Question: in my app Scrollview contains some views,i want to drag down the view,and at the same time the Scrollview will move down,but now in order to implements view drad down, i have to overrided Scrollview's onInterceptTouchEvent method to return false, thus when the view drag down the Scrollview is not move down.give me some helps,please.

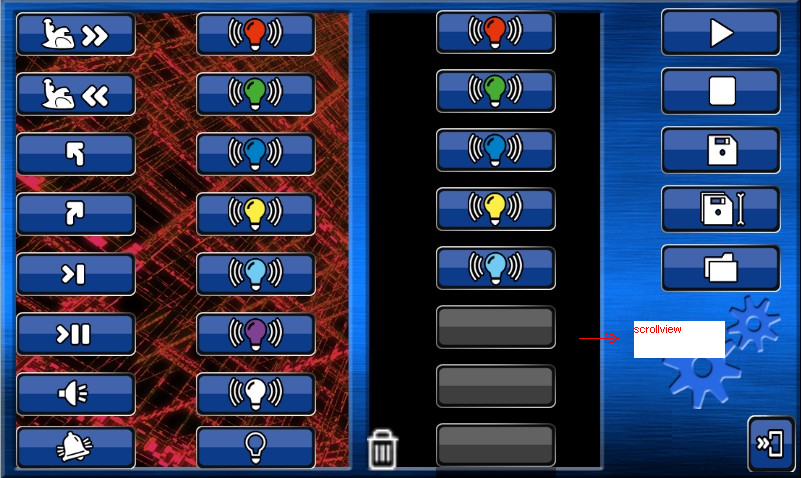
Answer: the problem had solved.
'''
if(v.getParent().equals(mLayout)){
if(event.getRawY()>mDisplayMetrics.heightPixels*2/3+100){
nonLockingScrollView.scrollBy(0, 5);
}else if(event.getRawY()<50){
nonLockingScrollView.scrollBy(0, -5);
}
}
'''